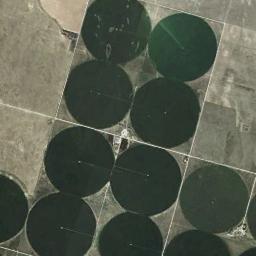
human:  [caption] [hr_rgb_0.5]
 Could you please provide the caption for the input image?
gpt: Some green circle farmland are in the bare land .

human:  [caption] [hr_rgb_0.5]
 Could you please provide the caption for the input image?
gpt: Dozens of neatly arranged circular green fields .

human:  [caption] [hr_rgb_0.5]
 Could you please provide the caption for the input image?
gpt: Circular fields vary in size .

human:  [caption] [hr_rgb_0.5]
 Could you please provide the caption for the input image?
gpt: Several dark green circular farmlands are neatly arranged on the wasteland .

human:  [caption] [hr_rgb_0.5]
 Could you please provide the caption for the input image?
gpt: There are many green circular farmlands of the same size arranged neatly .